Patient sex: M
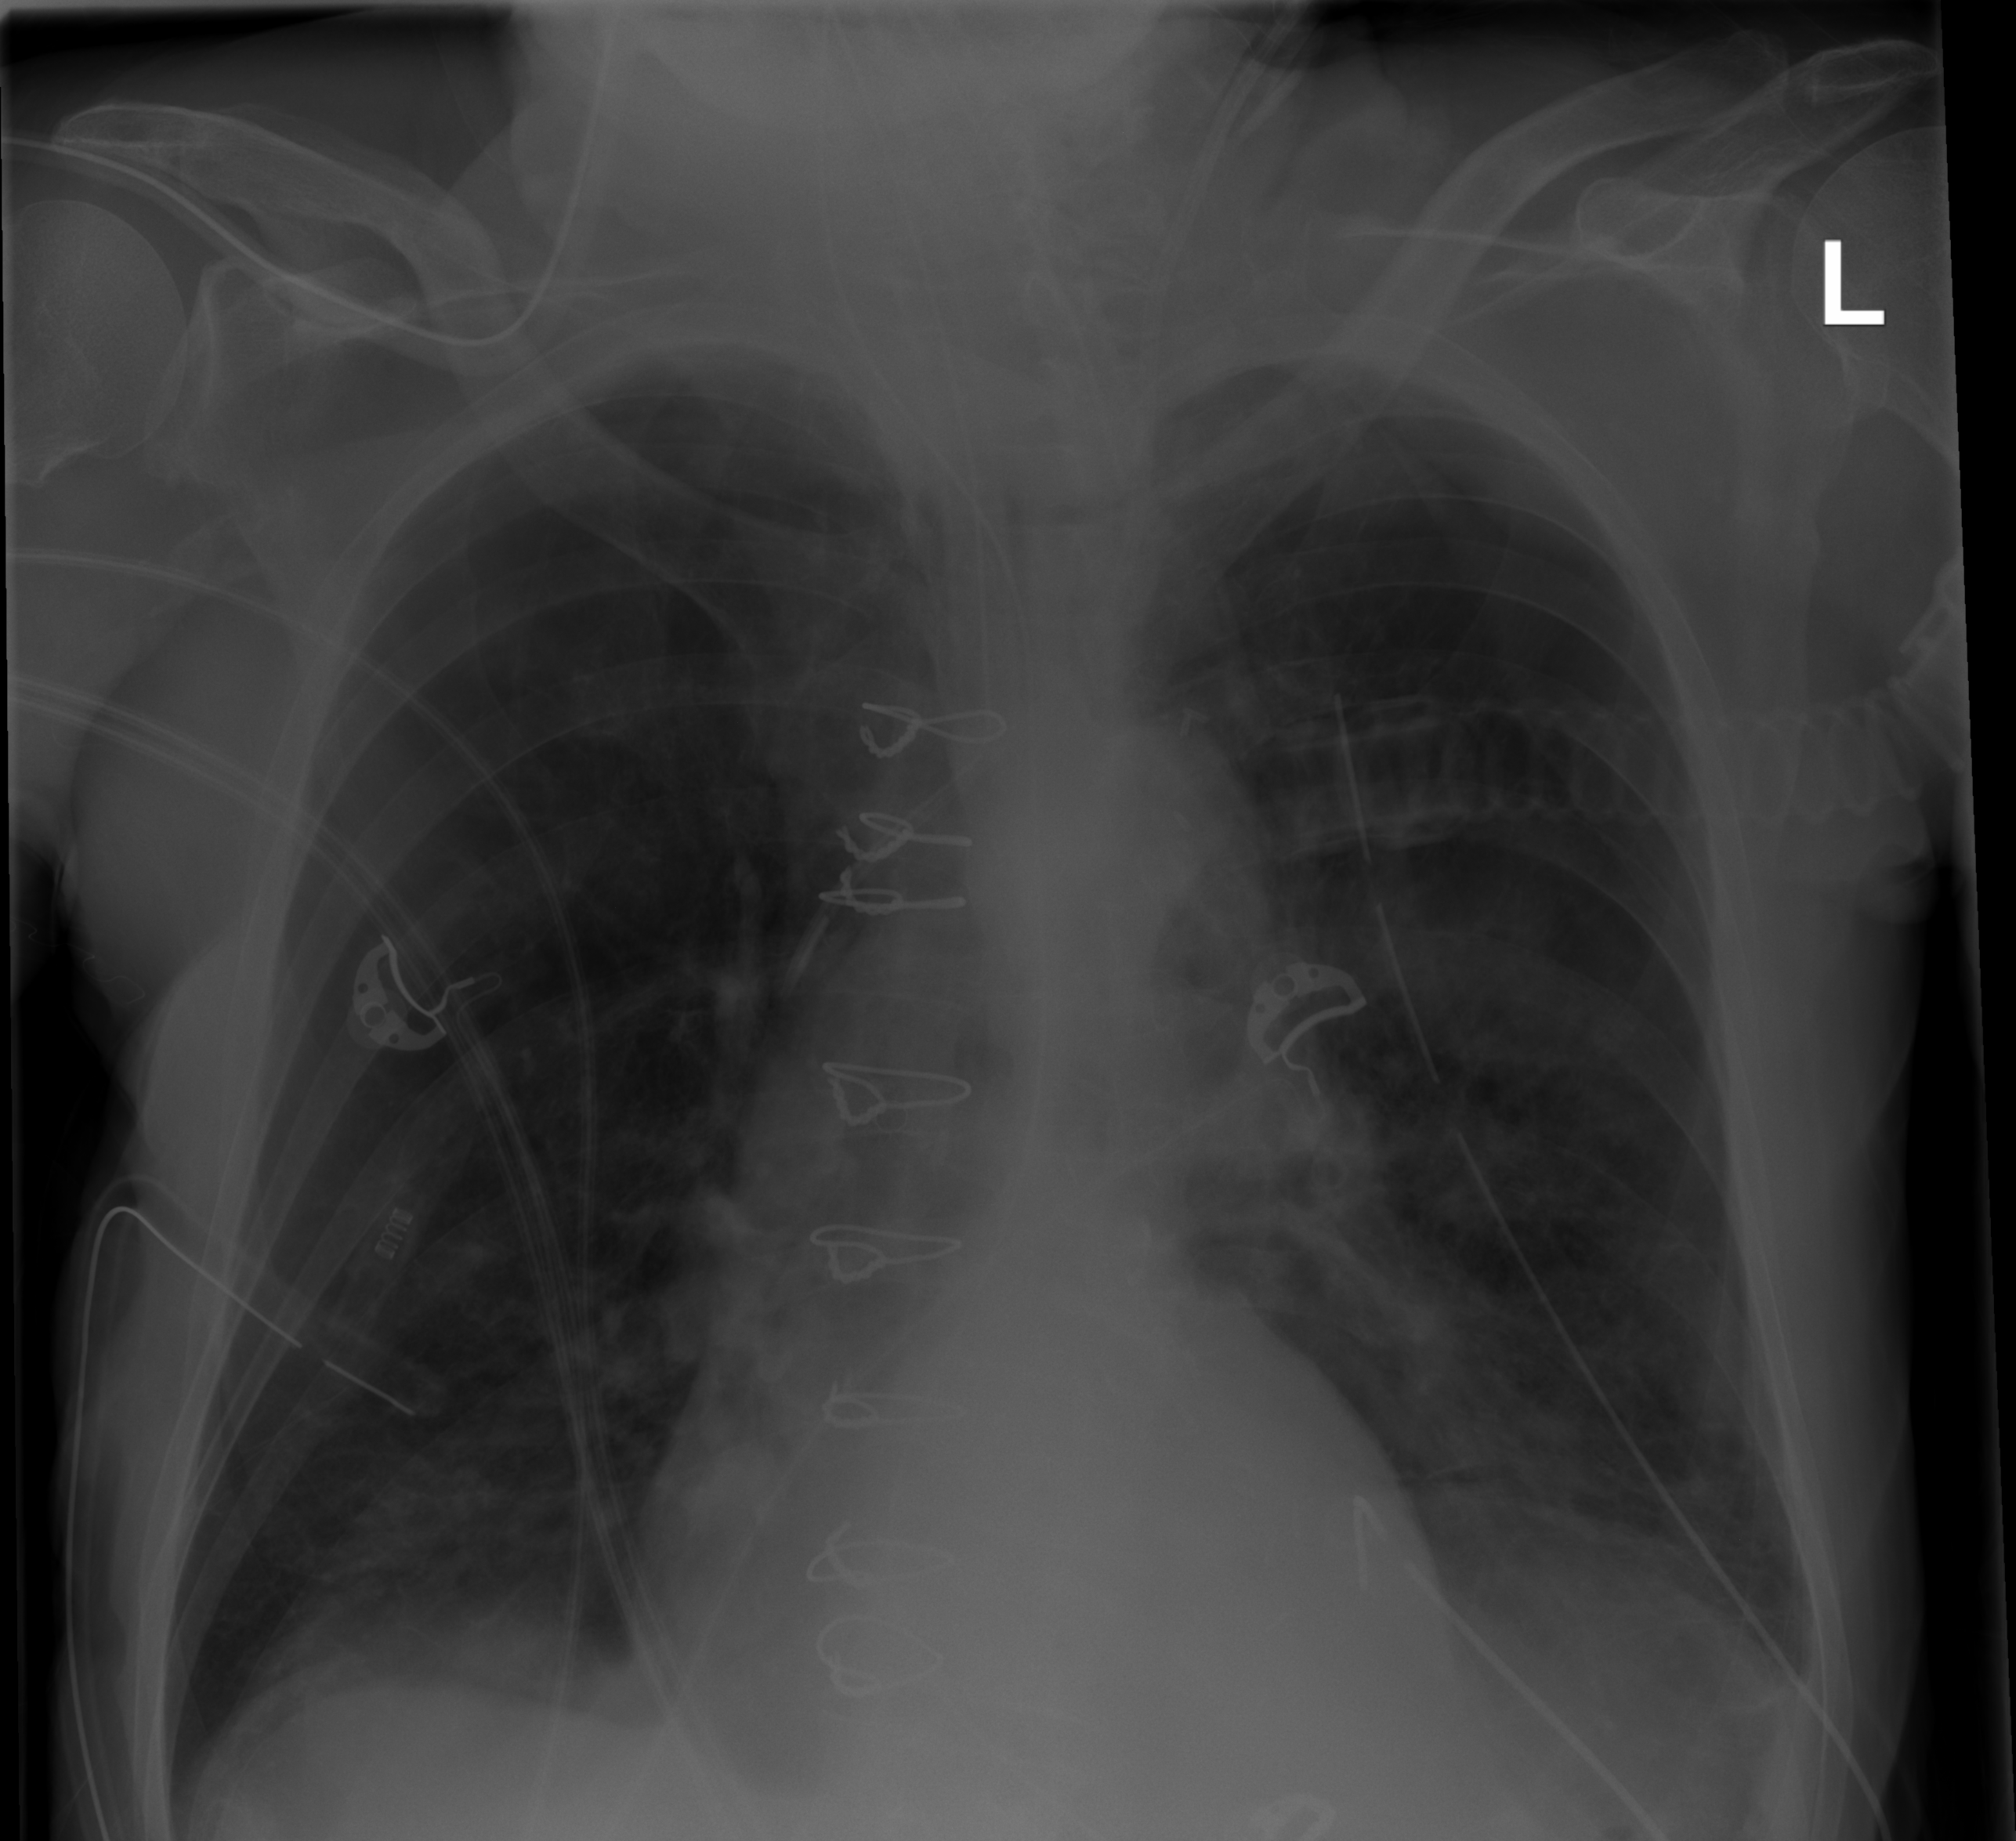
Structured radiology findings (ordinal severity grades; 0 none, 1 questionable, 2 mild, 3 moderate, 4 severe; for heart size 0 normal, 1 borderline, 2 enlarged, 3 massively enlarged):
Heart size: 1
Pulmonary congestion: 0
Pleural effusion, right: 0
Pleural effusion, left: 1
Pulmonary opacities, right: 0
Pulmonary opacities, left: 2
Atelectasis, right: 2
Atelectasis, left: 2